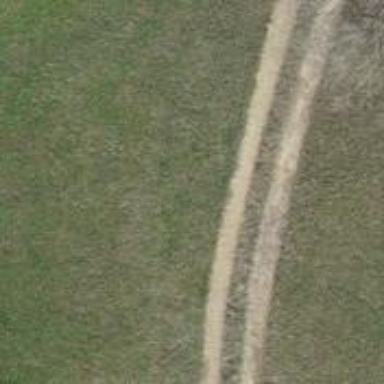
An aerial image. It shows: Track road with grade3 tracktype.